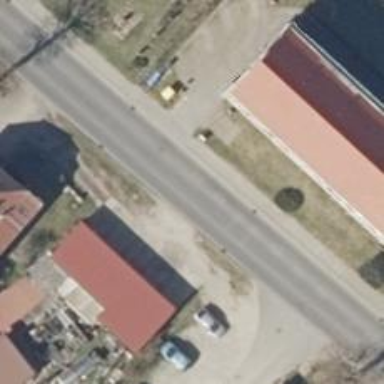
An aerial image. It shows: Secondary road with asphalt surface and sidewalk on the left.